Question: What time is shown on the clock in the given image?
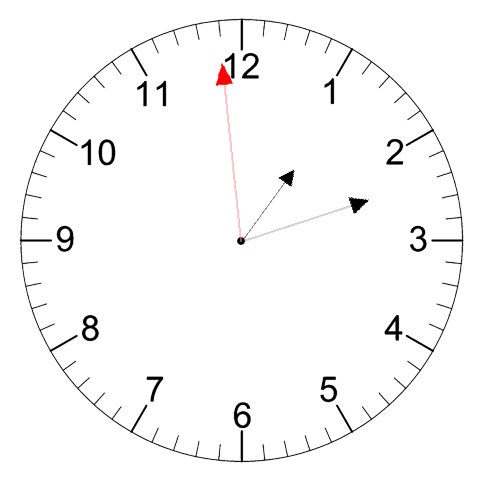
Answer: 01:11:59